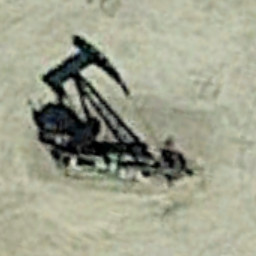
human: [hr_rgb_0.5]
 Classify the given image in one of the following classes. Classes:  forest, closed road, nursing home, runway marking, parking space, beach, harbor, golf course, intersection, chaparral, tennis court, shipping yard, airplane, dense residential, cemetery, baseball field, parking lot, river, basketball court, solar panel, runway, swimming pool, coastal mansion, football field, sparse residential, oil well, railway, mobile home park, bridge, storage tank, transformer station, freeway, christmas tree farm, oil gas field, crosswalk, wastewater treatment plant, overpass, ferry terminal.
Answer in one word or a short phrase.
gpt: oil well